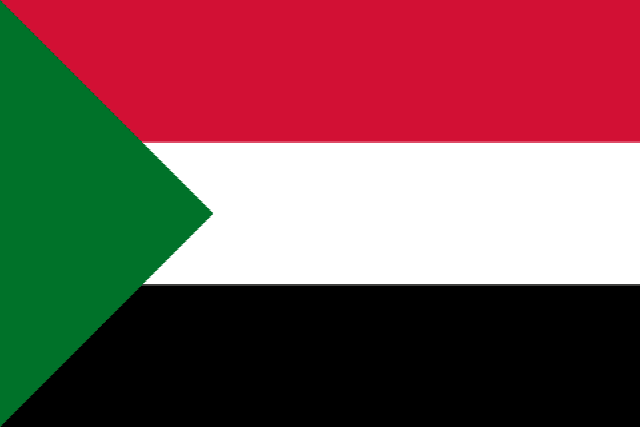
Country: Sudan
Country code: sd